Brain MRI, t1w sequence, axial 2D slice.
Patient: age 28, sex M, weight 78 kg, height 1.78 m
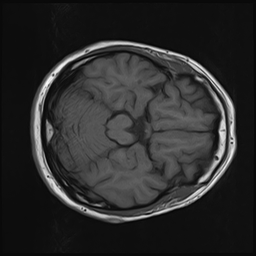